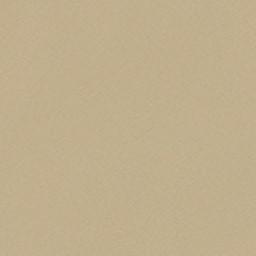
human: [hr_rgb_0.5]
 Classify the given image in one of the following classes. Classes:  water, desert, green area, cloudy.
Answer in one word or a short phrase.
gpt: desert